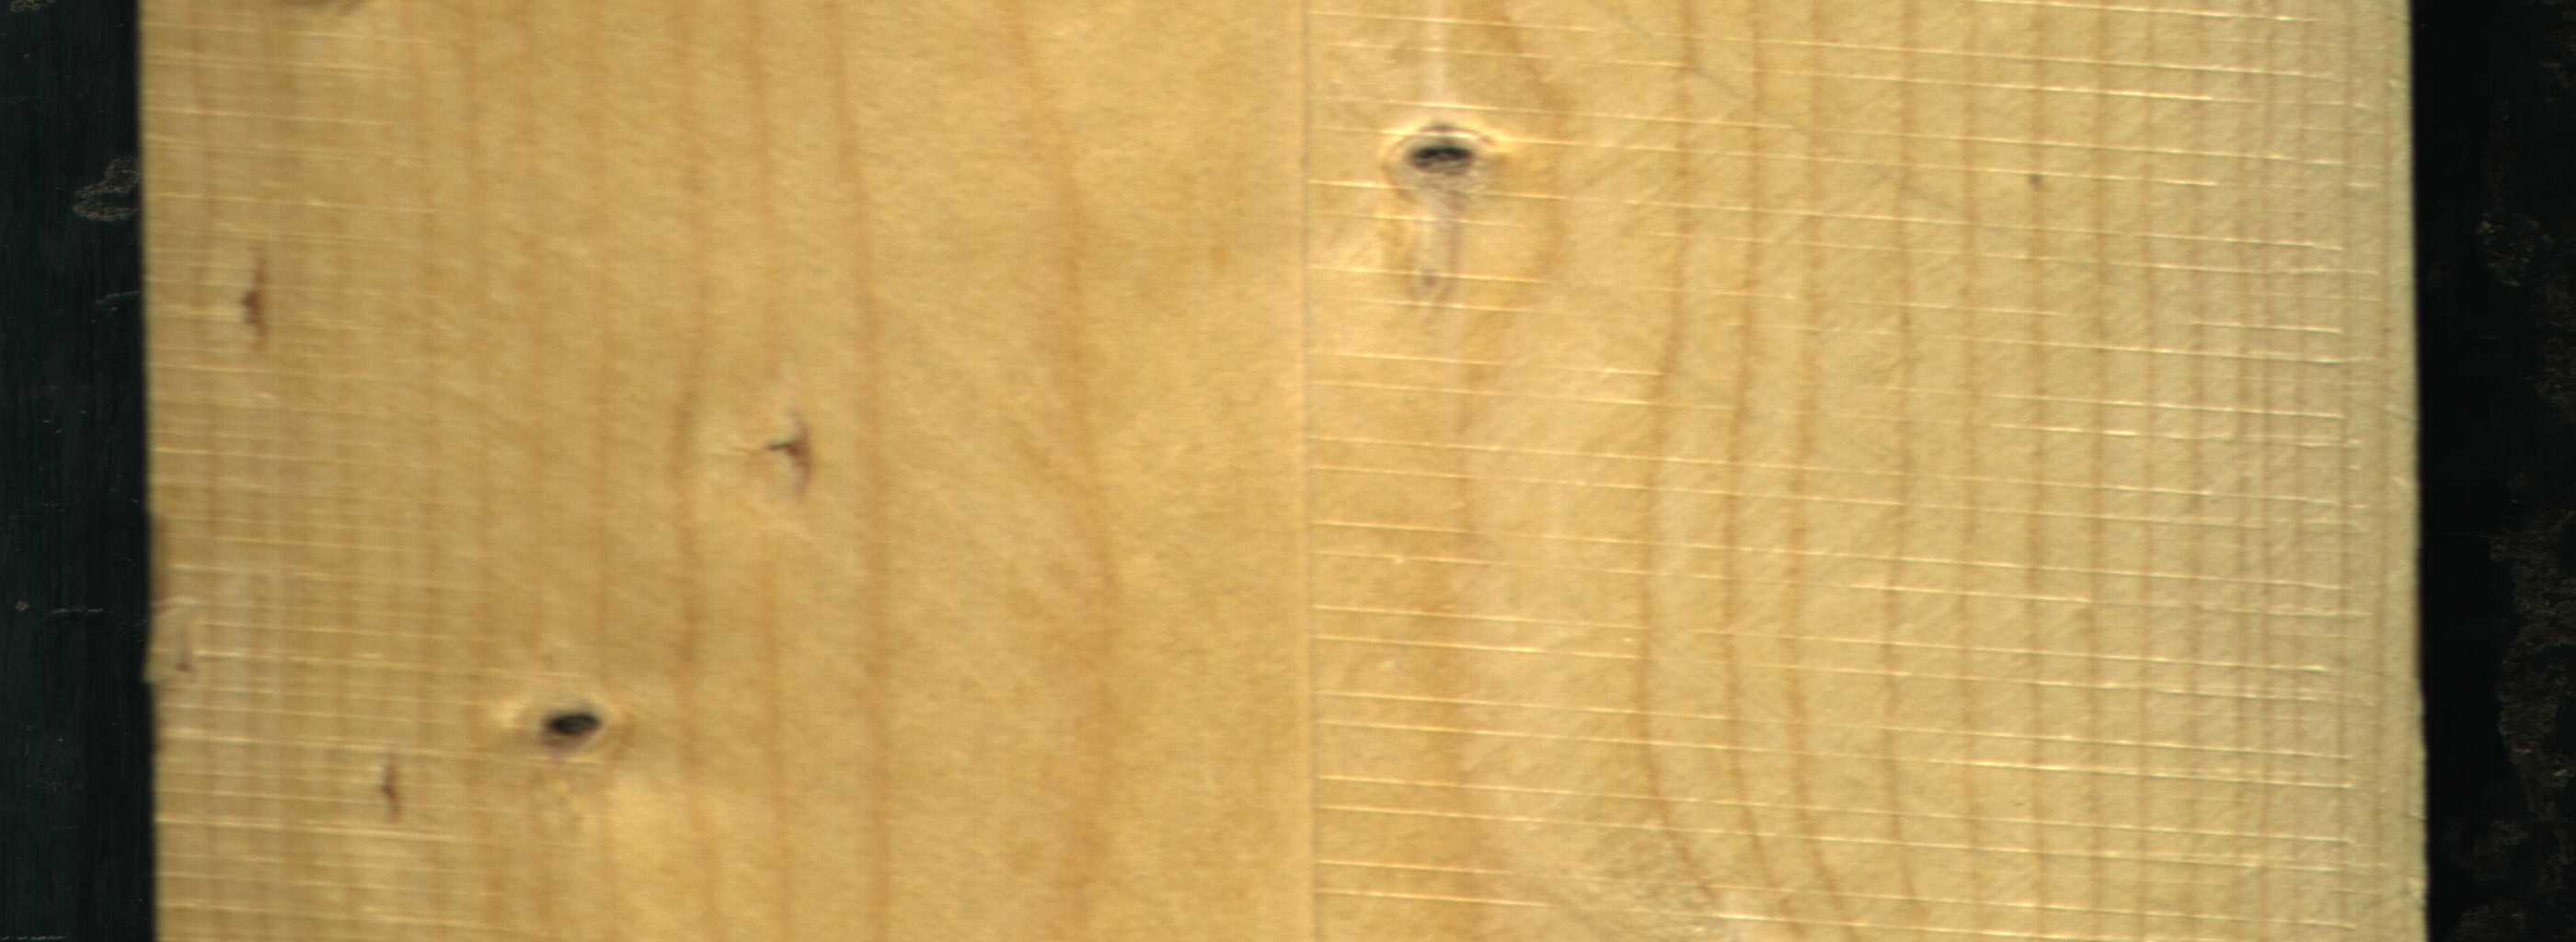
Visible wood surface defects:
resin
Dead_Knot
Dead_Knot